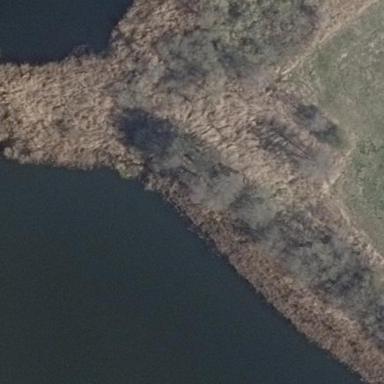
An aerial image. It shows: Reedbed in wetland area.